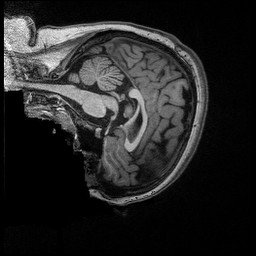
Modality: T1w
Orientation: sagittal
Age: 21
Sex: female
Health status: ill
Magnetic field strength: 3 T
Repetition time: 2.53 s
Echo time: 0.00331 s